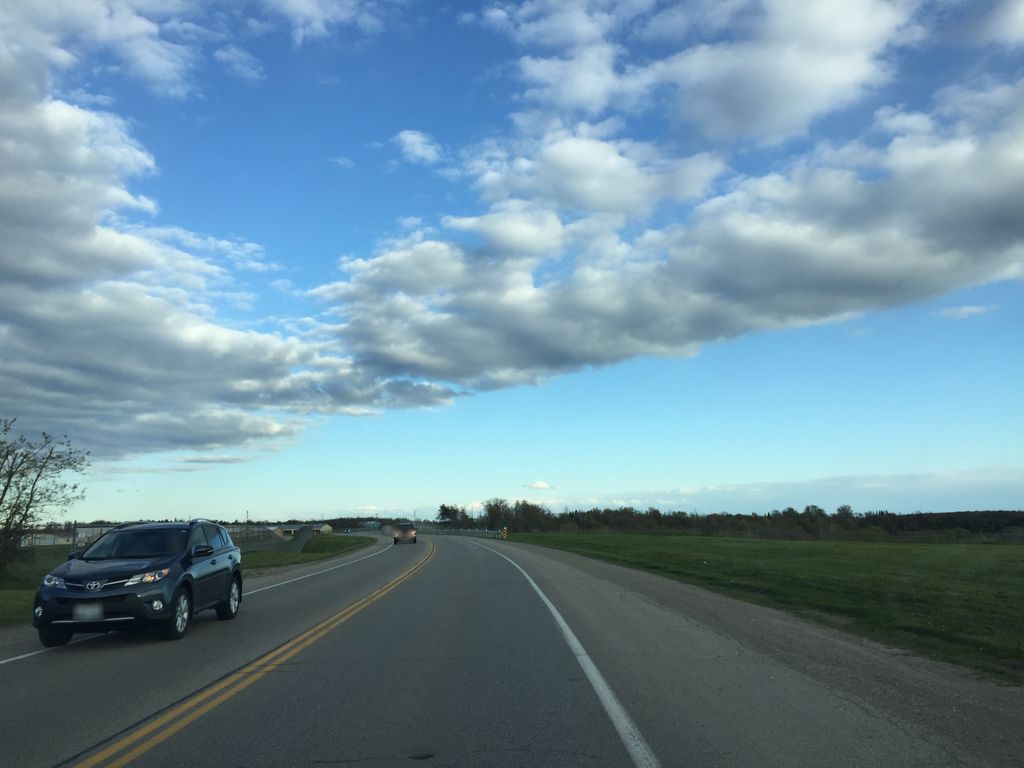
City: kitchener-waterloo